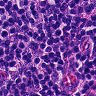
Metastatic tissue present: no